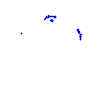
Particle: proton